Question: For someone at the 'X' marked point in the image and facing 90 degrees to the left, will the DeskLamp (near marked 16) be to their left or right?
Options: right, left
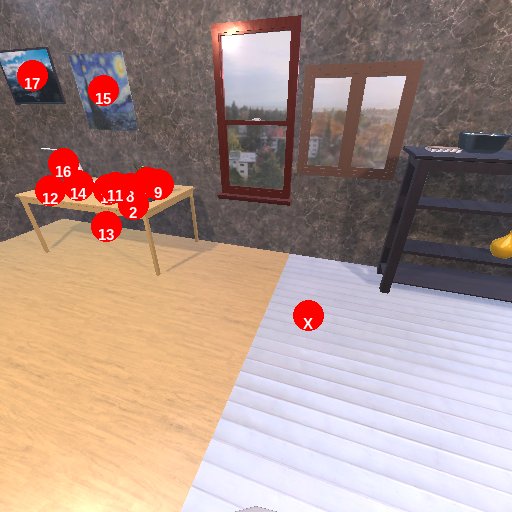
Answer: right